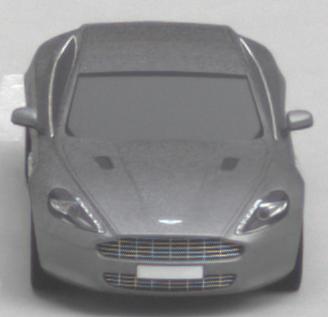
Make: Aston Martin
Model: Rapide
Detailed model: Rapide
Model produced from: 2010/03
Model produced until: 2013/07
Doors: 5
Color: gray
Road condition: dry road
Daytime: midday
Contrast: low contrast